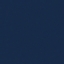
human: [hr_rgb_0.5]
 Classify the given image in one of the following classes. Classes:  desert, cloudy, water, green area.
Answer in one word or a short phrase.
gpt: water